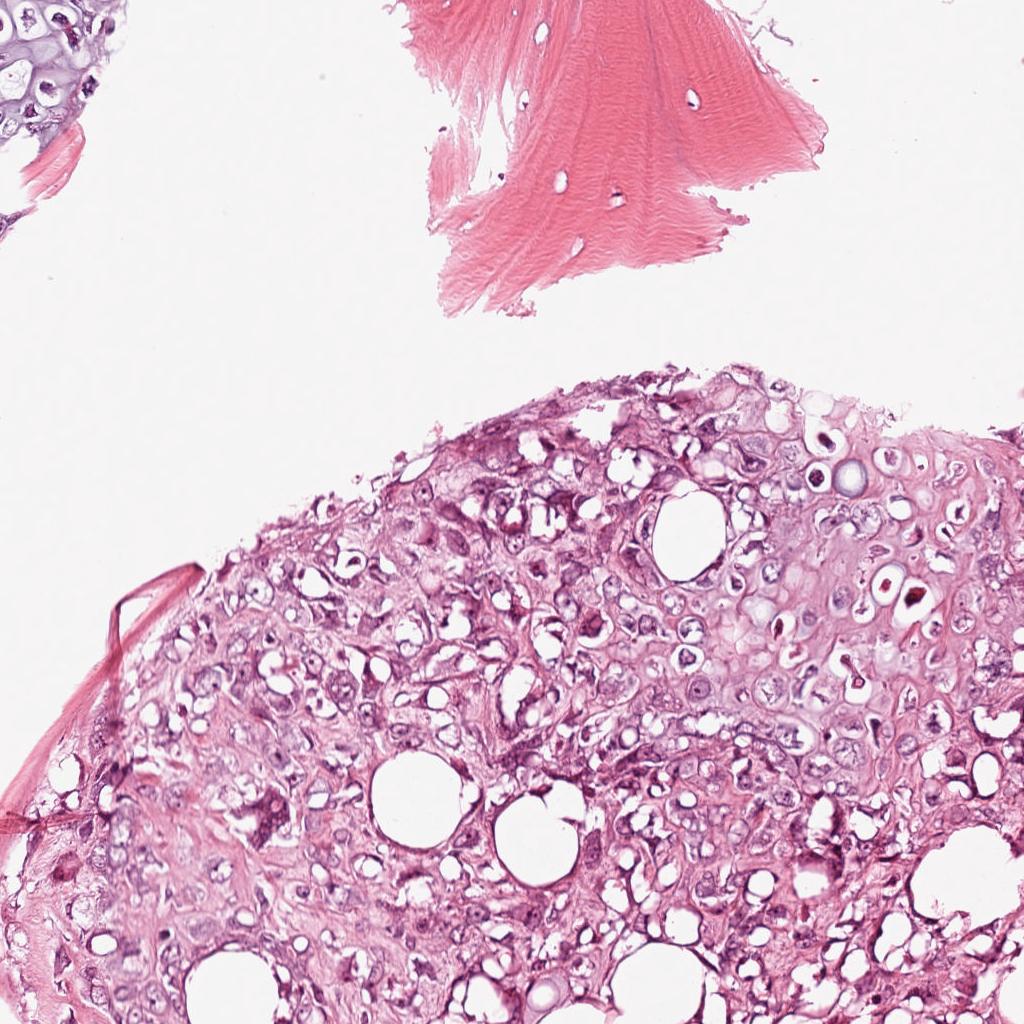
Label: Viable